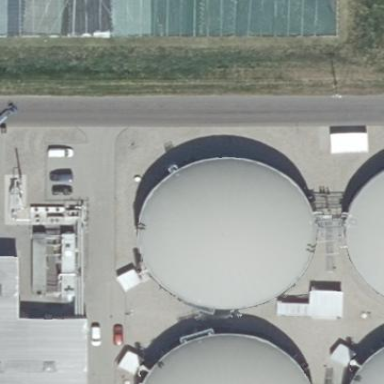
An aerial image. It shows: Digester building.